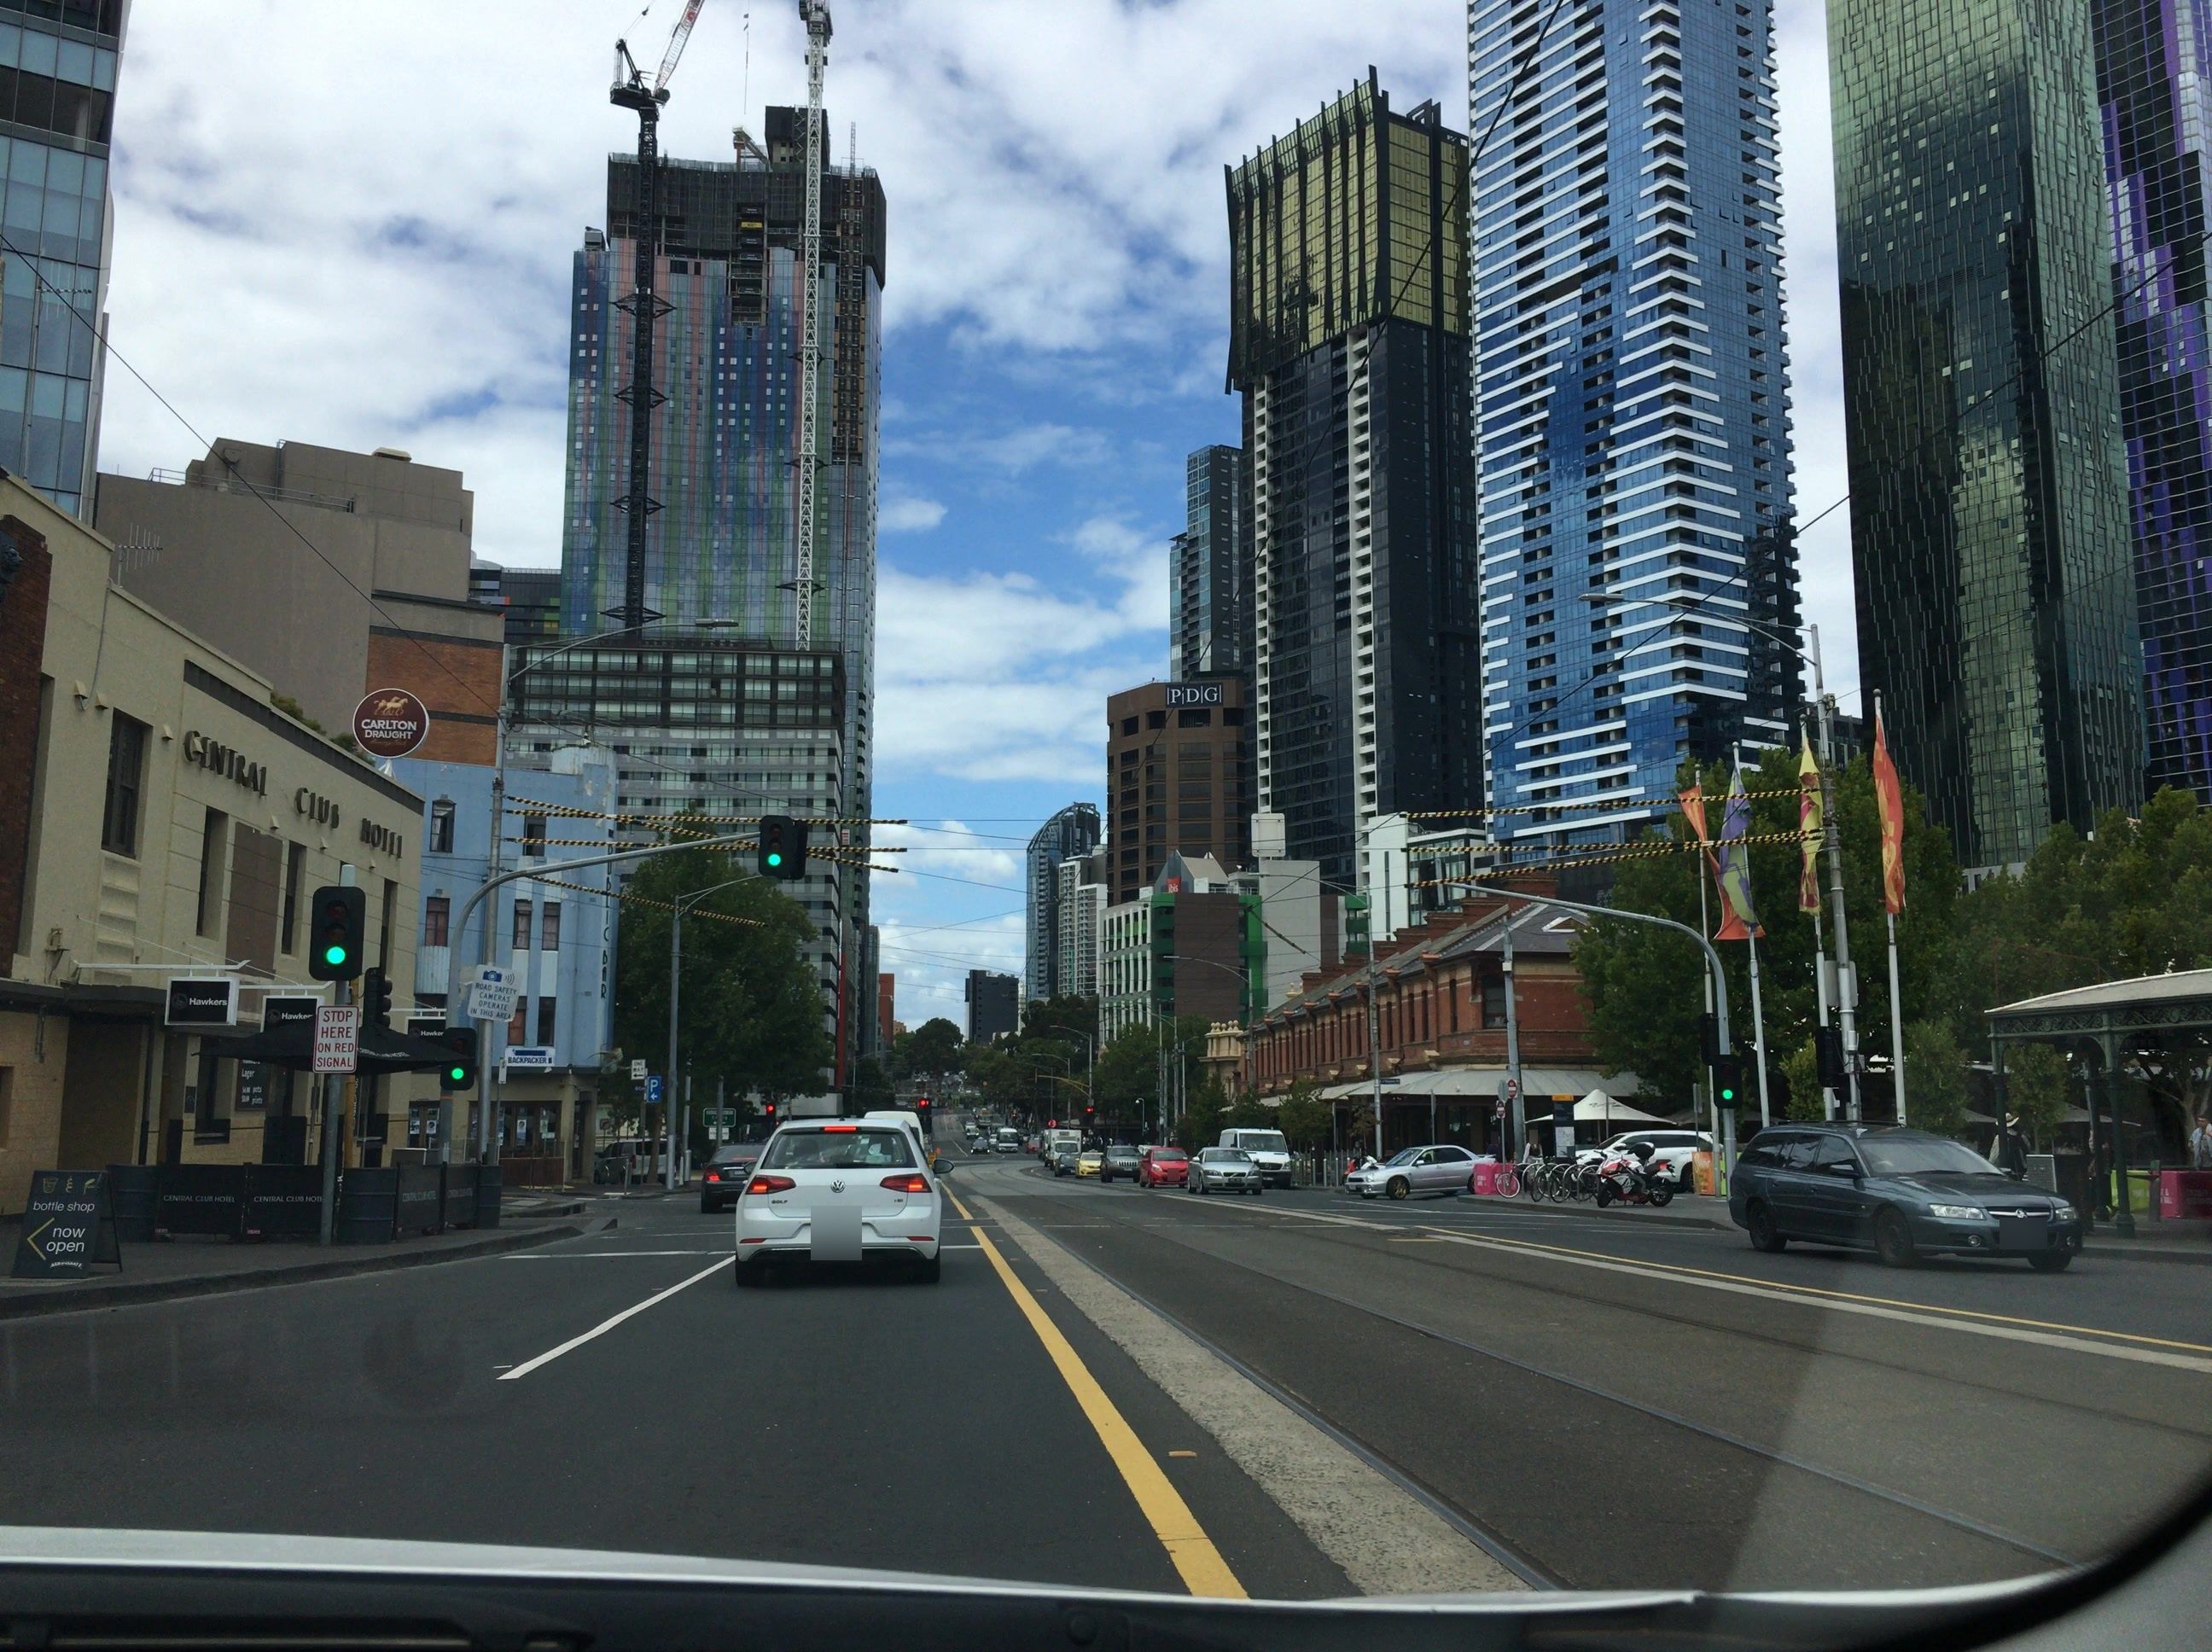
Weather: cloudy
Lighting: day
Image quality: good
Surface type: driving surface
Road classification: primary
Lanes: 2
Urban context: urban centre
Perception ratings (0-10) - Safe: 9.44, Lively: 8.41, Beautiful: 6.47, Boring: 1.26, Depressing: 4.35, Wealthy: 4.51